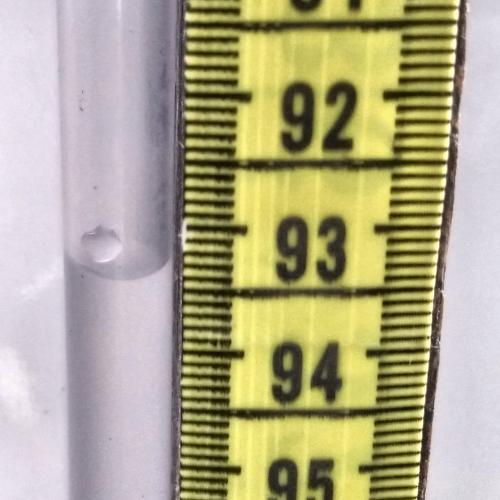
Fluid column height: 93.4 cm